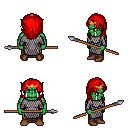
a pixel art fantasy rpg character, male body template, orc, green skin, chain mail, robe skirt, red long hairstyle, gold tiara, brown shoes, spear, four views (front, back, left, right), 2x2 character sprite sheet, small pixel art, hard edges, no anti-aliasing